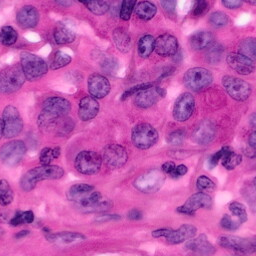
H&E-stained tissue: Pancreatic